Interaction volume radius: 5 \u00c5
Interaction volume height: 30 \u00c5
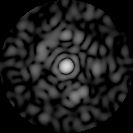
Disorder parameter: 0.8487